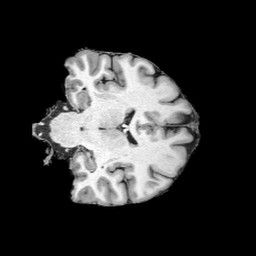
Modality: UNIT1
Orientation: coronal